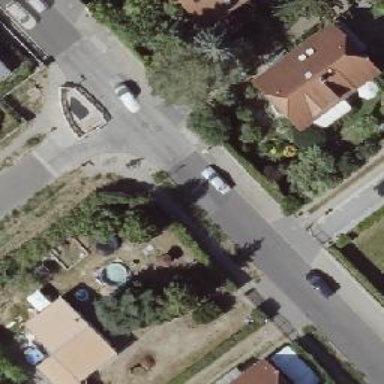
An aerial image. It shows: Table-style traffic calming feature.